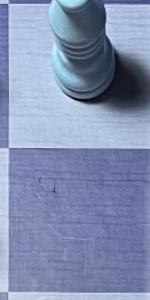
Label: Empty